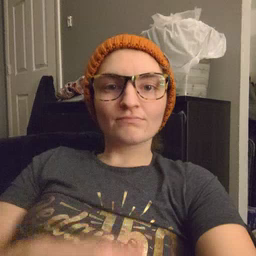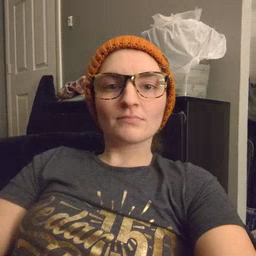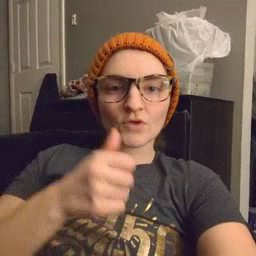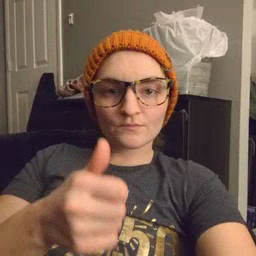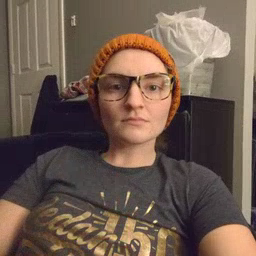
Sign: yourself